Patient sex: M
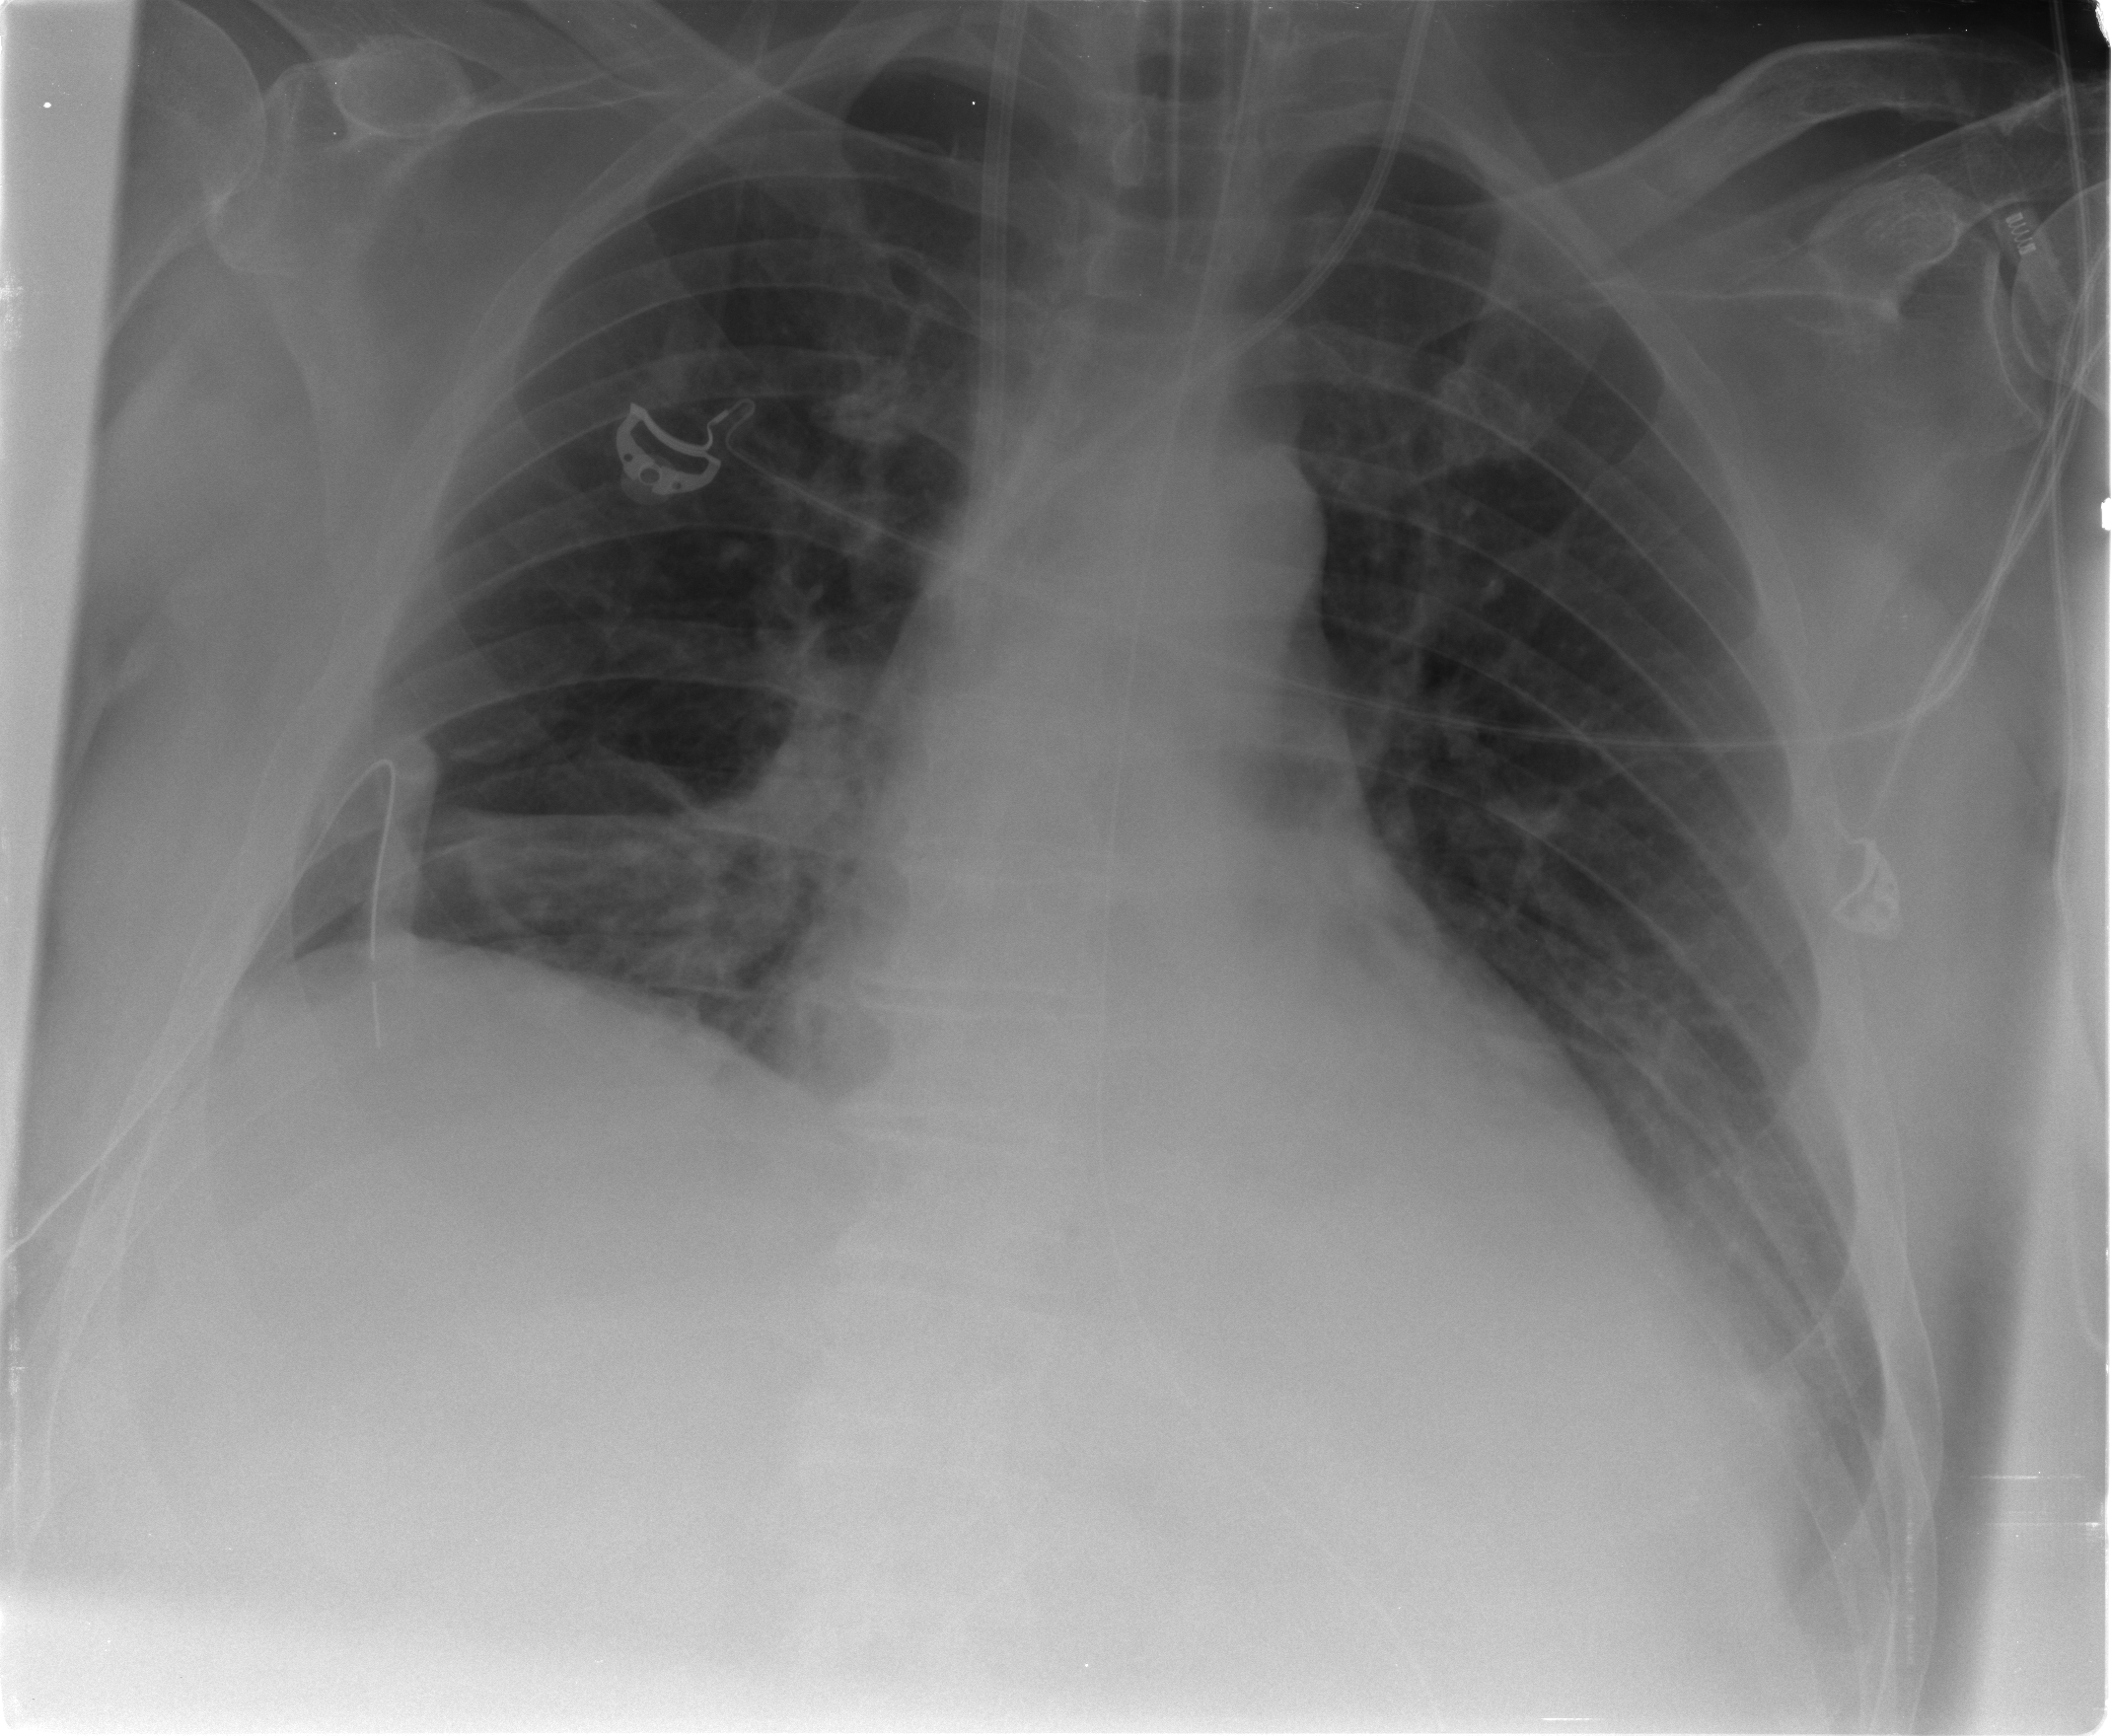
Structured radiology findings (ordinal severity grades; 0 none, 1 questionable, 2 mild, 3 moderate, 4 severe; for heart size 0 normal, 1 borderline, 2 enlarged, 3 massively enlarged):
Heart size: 1
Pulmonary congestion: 0
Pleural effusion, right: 0
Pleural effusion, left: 2
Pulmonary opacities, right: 2
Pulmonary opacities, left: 0
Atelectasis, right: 2
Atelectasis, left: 2